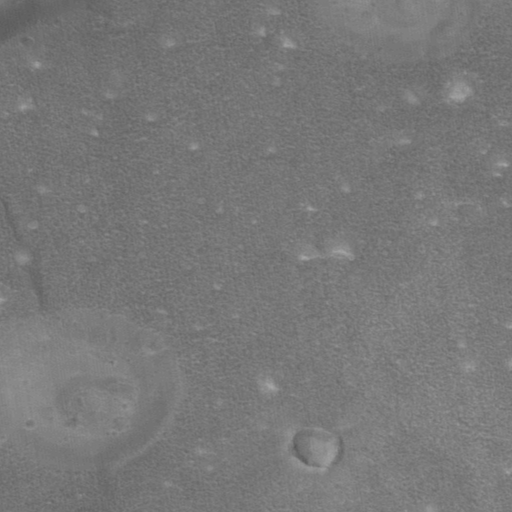
Objects detected: cone, cone, cone